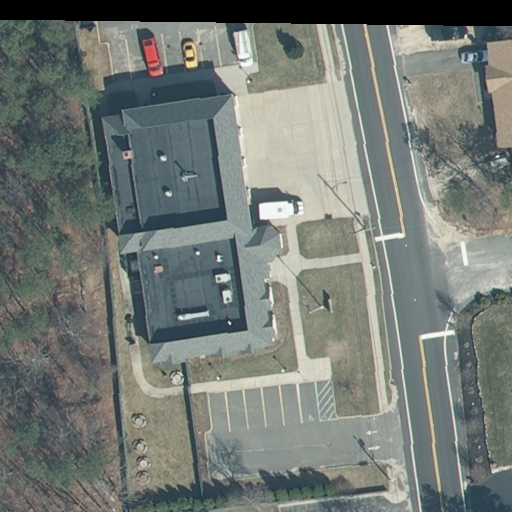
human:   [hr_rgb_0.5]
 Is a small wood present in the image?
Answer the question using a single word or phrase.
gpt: no

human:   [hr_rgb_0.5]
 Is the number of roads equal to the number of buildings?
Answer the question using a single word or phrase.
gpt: no

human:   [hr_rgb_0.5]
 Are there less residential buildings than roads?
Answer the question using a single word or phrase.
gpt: no

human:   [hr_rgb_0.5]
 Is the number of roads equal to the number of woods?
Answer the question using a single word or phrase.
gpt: no

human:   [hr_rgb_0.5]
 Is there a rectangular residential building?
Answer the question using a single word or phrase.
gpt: yes

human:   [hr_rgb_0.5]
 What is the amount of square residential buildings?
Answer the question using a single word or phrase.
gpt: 0

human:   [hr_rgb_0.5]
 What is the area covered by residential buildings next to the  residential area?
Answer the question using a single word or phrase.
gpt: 1757m2

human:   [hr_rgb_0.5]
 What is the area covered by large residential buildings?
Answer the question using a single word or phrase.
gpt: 1407m2

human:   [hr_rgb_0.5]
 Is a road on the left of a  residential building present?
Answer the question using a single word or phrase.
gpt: yes

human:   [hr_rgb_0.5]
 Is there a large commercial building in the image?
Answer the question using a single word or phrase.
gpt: no

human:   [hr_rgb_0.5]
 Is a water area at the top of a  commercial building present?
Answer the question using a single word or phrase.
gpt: no

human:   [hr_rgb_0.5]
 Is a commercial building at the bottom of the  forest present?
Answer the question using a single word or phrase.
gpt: no

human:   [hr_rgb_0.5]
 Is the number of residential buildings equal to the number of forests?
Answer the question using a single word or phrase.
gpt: no

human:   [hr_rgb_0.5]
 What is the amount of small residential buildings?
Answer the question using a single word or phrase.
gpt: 0

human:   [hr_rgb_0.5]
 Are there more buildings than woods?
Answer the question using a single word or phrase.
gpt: yes

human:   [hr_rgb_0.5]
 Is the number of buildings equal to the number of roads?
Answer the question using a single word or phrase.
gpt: no

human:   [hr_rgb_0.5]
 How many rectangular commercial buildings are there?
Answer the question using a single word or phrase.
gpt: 0

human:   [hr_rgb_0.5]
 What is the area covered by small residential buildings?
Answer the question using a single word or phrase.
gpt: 0m2

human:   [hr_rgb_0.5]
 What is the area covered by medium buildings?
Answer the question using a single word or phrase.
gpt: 349m2

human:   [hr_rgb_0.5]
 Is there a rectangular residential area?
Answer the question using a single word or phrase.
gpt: yes

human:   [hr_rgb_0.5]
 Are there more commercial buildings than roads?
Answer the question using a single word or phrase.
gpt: no

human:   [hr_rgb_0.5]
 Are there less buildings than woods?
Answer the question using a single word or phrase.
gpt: no

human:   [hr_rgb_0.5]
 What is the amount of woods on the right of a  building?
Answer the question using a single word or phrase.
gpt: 0

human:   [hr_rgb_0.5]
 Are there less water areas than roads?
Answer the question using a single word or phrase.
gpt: yes

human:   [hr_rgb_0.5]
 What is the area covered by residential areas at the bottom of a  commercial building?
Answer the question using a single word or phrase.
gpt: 0m2

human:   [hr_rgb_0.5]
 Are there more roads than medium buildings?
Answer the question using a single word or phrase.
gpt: no

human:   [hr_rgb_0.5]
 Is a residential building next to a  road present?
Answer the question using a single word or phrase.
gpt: yes

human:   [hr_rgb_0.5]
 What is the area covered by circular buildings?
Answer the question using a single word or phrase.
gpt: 0m2

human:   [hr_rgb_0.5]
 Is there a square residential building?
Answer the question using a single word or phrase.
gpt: no

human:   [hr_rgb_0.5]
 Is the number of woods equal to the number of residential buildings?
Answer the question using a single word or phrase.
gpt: no

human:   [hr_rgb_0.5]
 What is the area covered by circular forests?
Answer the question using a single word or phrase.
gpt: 0m2

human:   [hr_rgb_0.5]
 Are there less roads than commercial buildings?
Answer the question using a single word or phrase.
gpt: no

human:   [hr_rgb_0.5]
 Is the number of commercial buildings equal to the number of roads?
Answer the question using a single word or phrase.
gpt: no

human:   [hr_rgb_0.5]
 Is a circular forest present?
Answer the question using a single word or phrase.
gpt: no

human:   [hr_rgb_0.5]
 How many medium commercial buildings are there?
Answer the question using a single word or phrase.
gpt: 0

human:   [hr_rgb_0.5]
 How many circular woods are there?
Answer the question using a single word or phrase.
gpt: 0